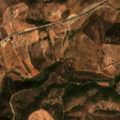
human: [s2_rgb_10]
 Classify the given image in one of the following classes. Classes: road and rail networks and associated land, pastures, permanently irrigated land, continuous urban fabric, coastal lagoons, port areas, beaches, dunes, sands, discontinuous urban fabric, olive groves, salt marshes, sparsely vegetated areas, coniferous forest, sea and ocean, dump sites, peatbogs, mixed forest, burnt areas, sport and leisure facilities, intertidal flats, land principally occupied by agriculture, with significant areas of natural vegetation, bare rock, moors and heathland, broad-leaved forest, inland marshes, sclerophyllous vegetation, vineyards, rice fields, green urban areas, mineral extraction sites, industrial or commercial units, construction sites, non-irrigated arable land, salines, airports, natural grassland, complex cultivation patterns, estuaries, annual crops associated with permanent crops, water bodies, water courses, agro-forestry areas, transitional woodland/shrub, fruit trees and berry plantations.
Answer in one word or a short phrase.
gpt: pastures, land principally occupied by agriculture, with significant areas of natural vegetation, broad-leaved forest, transitional woodland/shrub